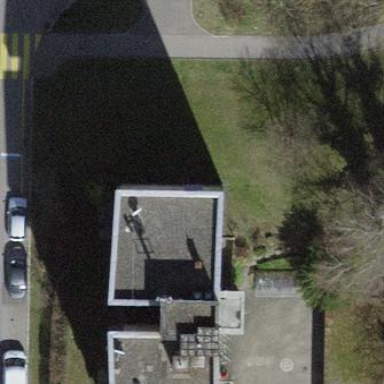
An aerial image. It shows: Building with flat roof.